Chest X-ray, PA view. Patient: 35 years old, sex M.
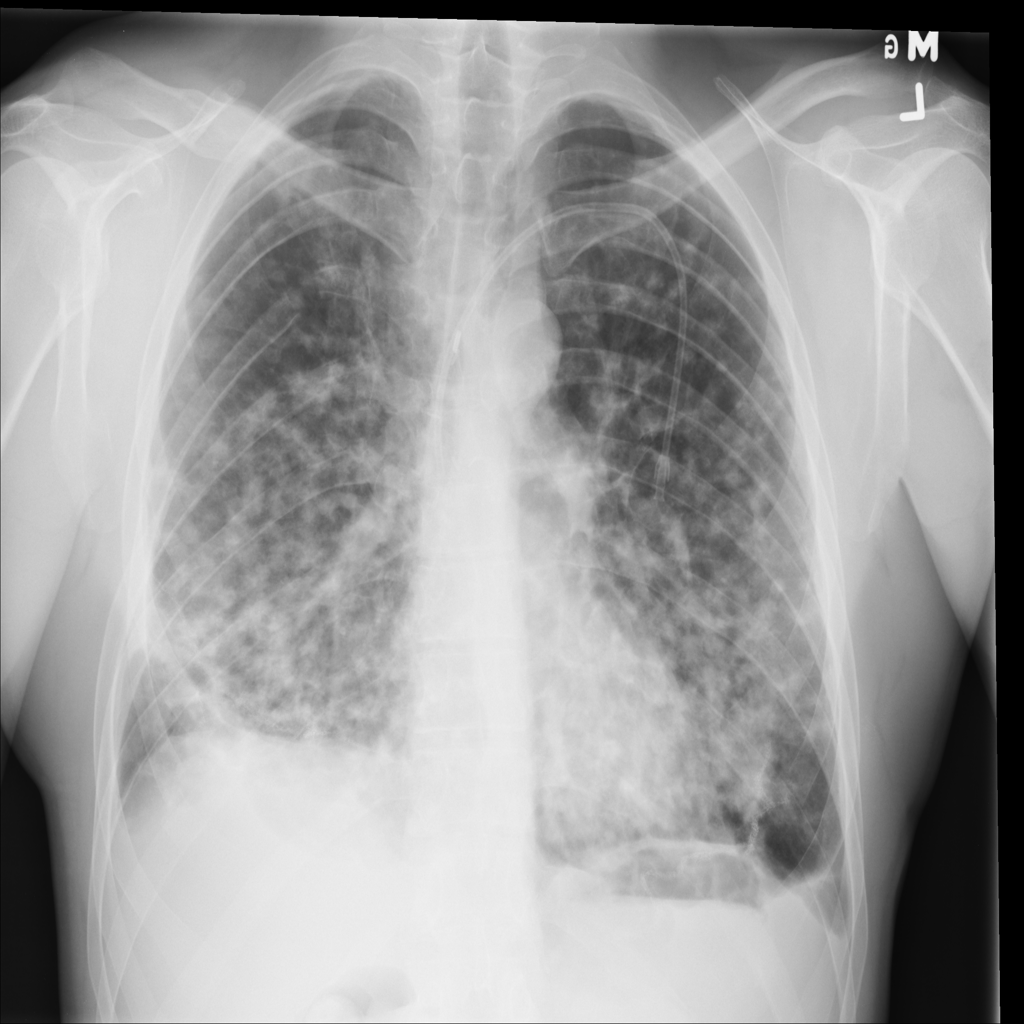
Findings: Nodule